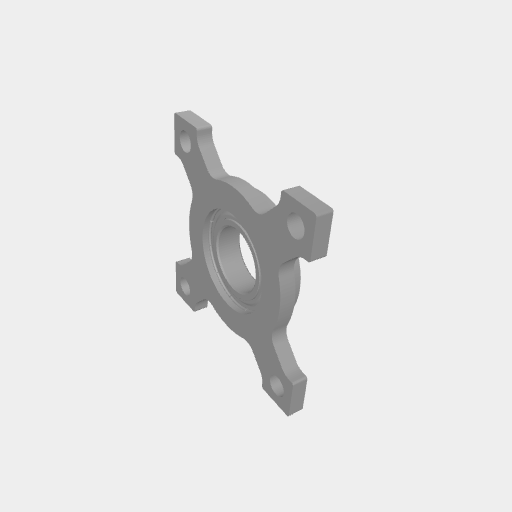
Part: ThruHolePillowBlock12ID